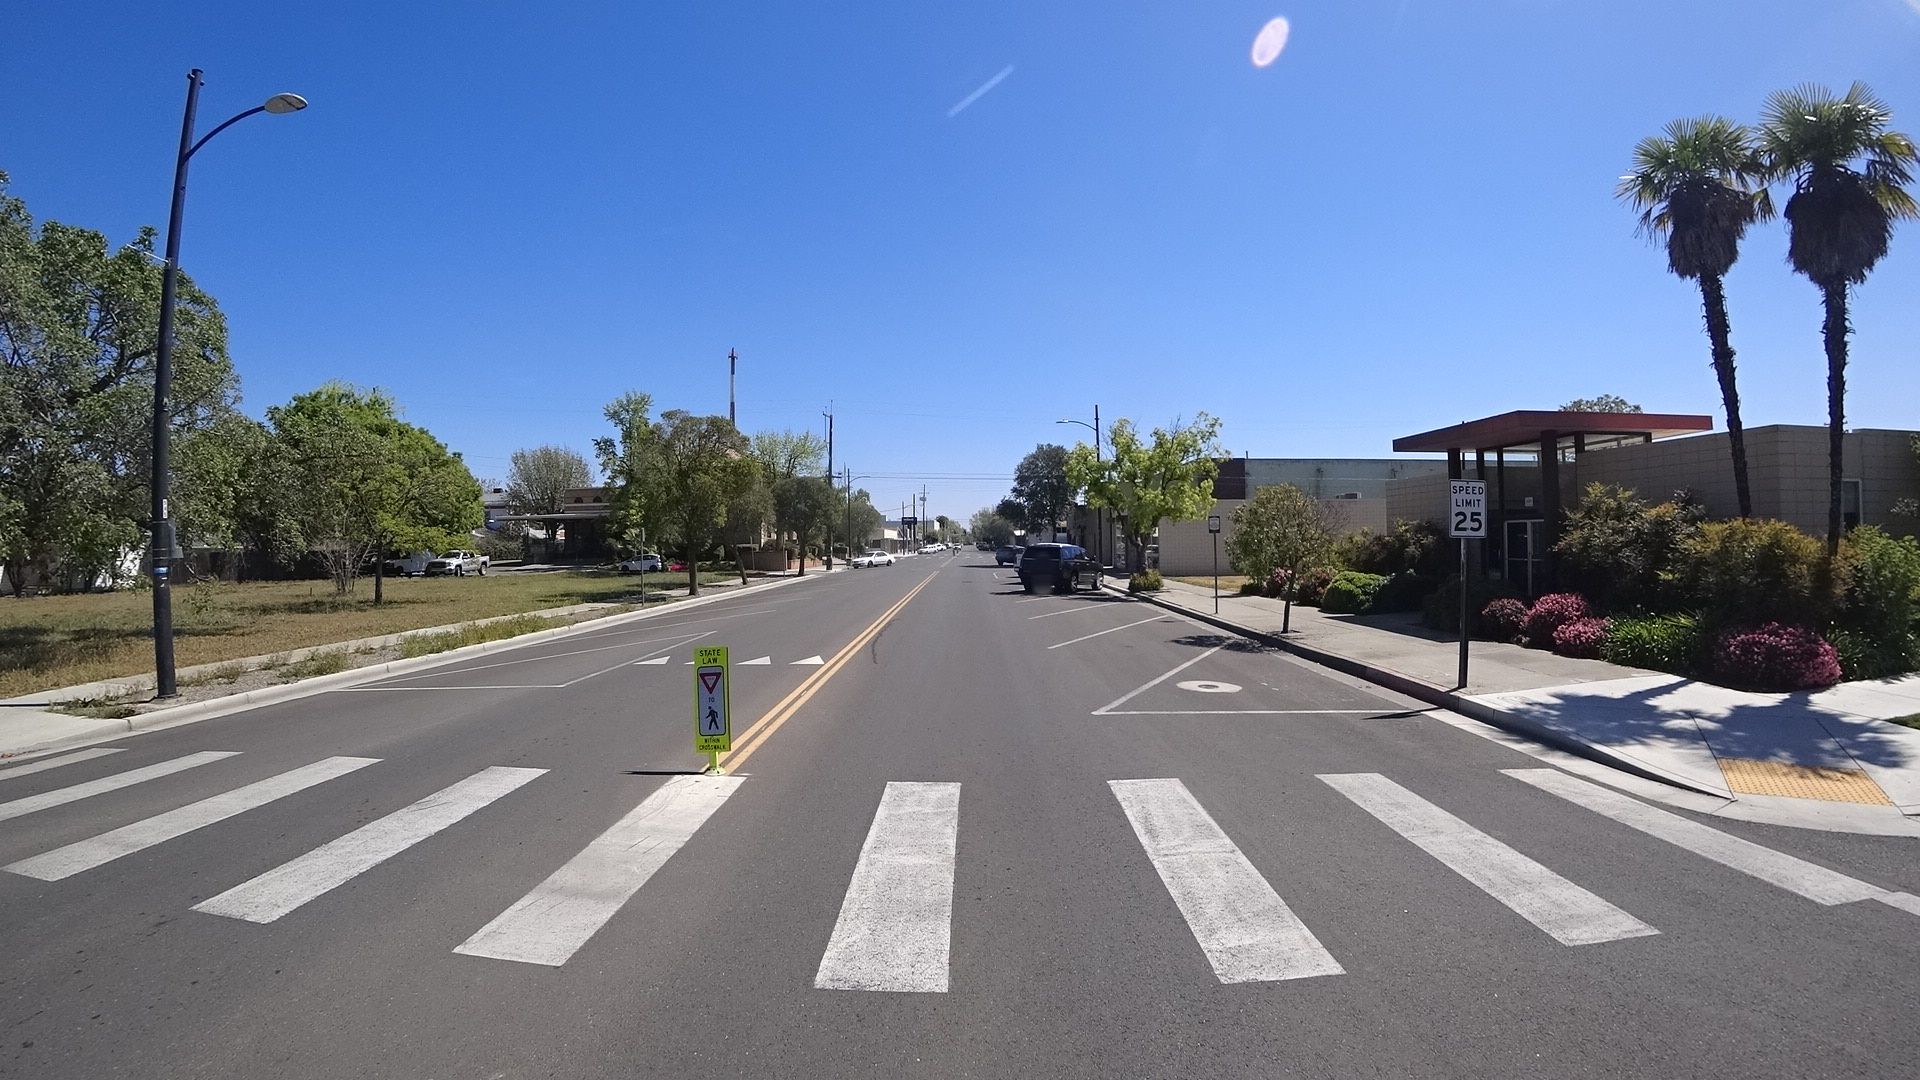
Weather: clear
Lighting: day
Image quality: good
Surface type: cycling surface
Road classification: residential
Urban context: semi-dense urban cluster
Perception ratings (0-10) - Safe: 7.6, Lively: 7.53, Beautiful: 7.59, Boring: 2.61, Depressing: 2.55, Wealthy: 7.68